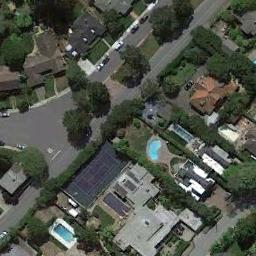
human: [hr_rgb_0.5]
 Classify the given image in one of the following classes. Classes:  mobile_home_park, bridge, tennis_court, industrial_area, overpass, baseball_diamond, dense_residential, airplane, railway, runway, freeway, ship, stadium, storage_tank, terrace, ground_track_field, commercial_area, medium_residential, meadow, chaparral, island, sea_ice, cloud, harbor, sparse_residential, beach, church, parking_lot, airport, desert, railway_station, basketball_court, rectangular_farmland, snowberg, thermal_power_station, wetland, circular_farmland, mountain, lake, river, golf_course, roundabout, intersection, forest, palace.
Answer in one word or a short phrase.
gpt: tennis_court